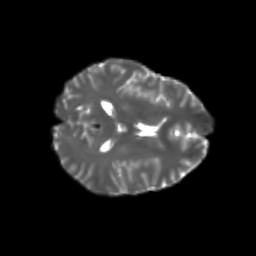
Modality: T2w
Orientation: axial
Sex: female
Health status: healthy
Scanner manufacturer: philips
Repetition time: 7.464 s
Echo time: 0.08723 s